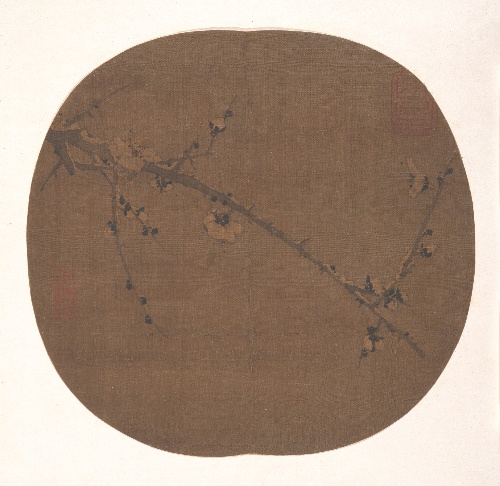
Title: 明　佚名　(傳)馬麟　雪梅圖　團扇|Snow Plum
Artist: Unidentified artist|Ma Lin
Artist bio: |Chinese, ca. 1180– after 1256
Object type: Album leaf
Classification: Paintings
Medium: Album leaf; ink on silk
Culture: China
Period: Song dynasty (?) (960–1279)
Dimensions: 9 9/16 x 10 in. (24.3 x 25.4 cm)
Department: Asian Art
Credit line: From the Collection of A. W. Bahr, Purchase, Fletcher Fund, 1947
Accession year: 1947
Repository: Metropolitan Museum of Art, New York, NY
Tags: Flowers